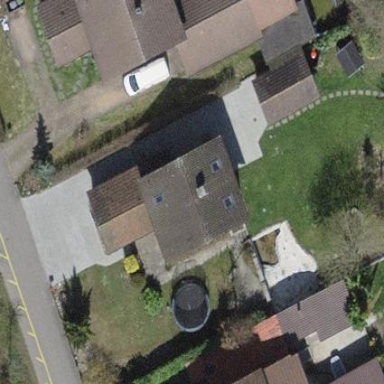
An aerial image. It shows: Detached building.